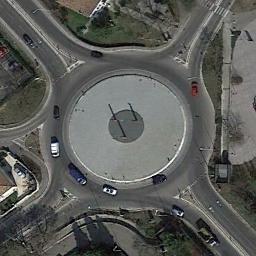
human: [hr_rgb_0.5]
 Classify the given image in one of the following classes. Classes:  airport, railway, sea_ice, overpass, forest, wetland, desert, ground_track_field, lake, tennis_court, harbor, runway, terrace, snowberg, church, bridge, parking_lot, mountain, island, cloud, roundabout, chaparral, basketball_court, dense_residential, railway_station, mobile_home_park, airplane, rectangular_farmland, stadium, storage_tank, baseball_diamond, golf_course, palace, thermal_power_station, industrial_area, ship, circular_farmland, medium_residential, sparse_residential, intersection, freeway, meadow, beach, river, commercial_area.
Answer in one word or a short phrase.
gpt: roundabout